Question: Here is the plot I can make:
'''
data <- data.frame(Patient = rep(seq(1, 5, 1), 2),
Treatment = c(rep("Pre", 5), rep("Post", 5)),
Gene.1 = c(rnorm(5, 10, 5), rnorm(5, 50, 5)),
Gene.2 = c(rnorm(5,10,5), rnorm(5, 10, 5)))
data %>%
gather(Gene, Levels, -Patient, -Treatment) %>%
mutate(Treatment = factor(Treatment, levels = c("Pre", "Post"))) %>%
mutate(Patient = as.factor(Patient)) %>%
ggplot(aes(x = Treatment, y = Levels, color = Patient, group = Patient)) +
geom_point() +
geom_line() +
facet_wrap(. ~ Gene, scales = "free") +
theme_bw() +
theme(panel.grid = element_blank())
'''

The "free" scales function is wonderful, however, I would like to make these two specifications/adjustments:
1. Y axis begins at 0
2. Increase the upper y limit by ~10% so that I have some space to add some annotations later on (p-values, etc.) in photoshop.
An alternative strategy might be to make the individual plots and assemble them together, though, this gets a little tedious with many facet elements.
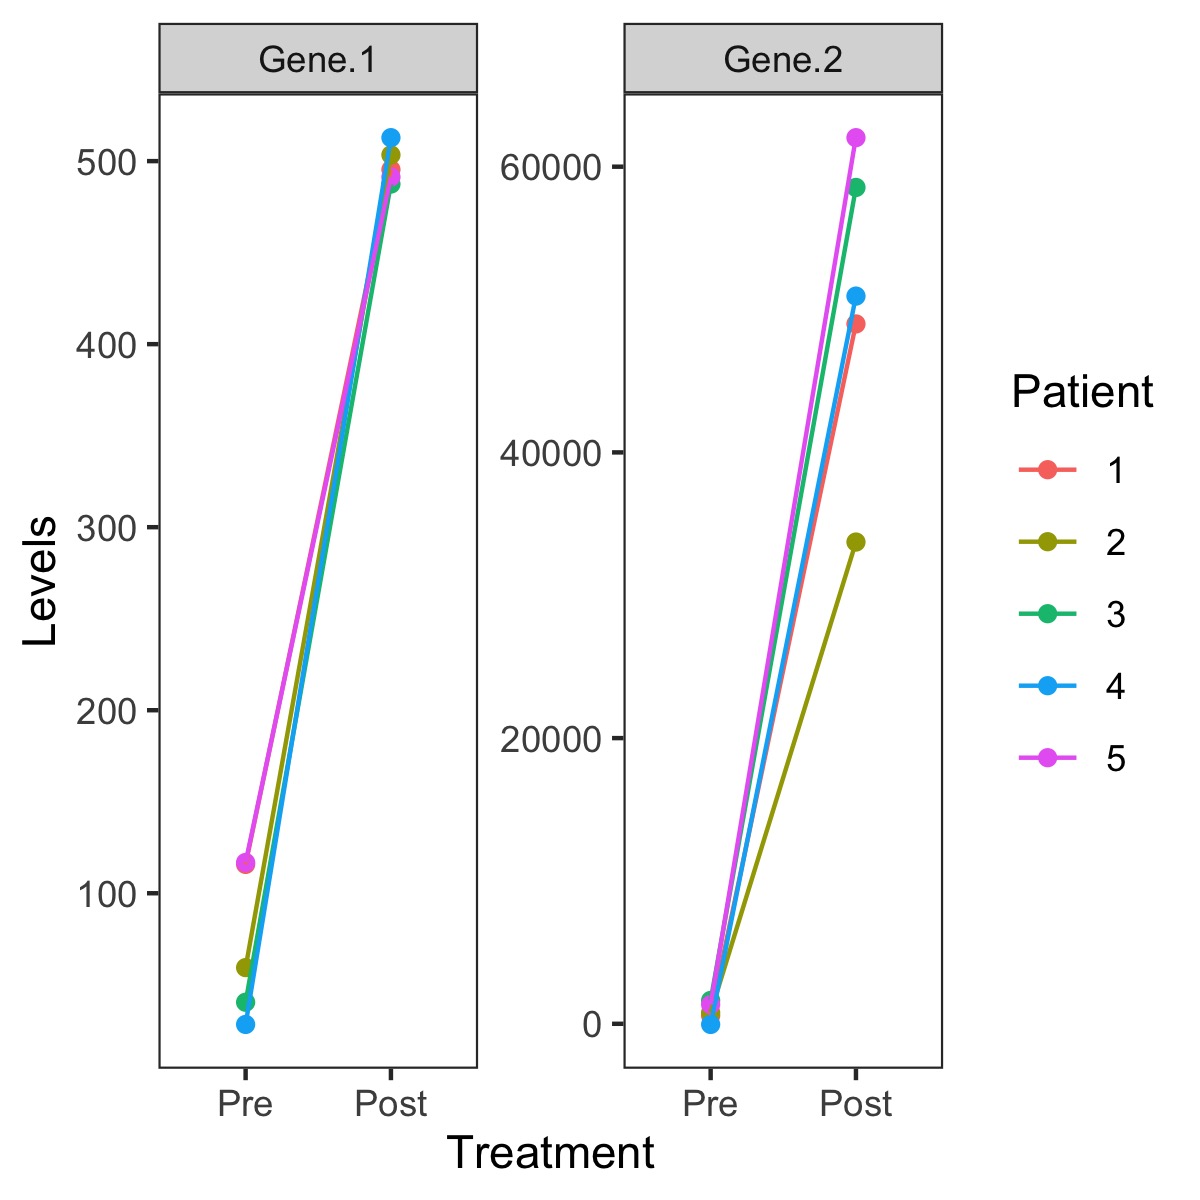
Answer: First, reproducibility with random data needs a seed. I started using 'set.seed(42)', but that generated negative values which caused completely unrelated warnings. Being a little lazy, I changed the seed to 'set.seed(2021)', finding all positives.
For #1, we can add 'limits=', where the help for '?scale_y_continuous' says that
'''
limits: One of:
* 'NULL' to use the default scale range
* A numeric vector of length two providing limits of the
scale. Use 'NA' to refer to the existing minimum or
maximum
* A function that accepts the existing (automatic) limits
and returns new limits Note that setting limits on
positional scales will *remove* data outside of the
limits. If the purpose is to zoom, use the limit argument
in the coordinate system (see 'coord_cartesian()').
'''
so we'll use 'c(0, NA)'.
For Q2, we'll add 'expand=', documented in the same place.
'''
data %>%
gather(Gene, Levels, -Patient, -Treatment) %>%
mutate(Treatment = factor(Treatment, levels = c("Pre", "Post"))) %>%
mutate(Patient = as.factor(Patient)) %>%
ggplot(aes(x = Treatment, y = Levels, color = Patient, group = Patient)) +
geom_point() +
geom_line() +
facet_wrap(. ~ Gene, scales = "free") +
theme_bw() +
theme(panel.grid = element_blank()) +
scale_y_continuous(limits = c(0, NA), expand = expansion(mult = c(0, 0.1)))
'''
<URL>